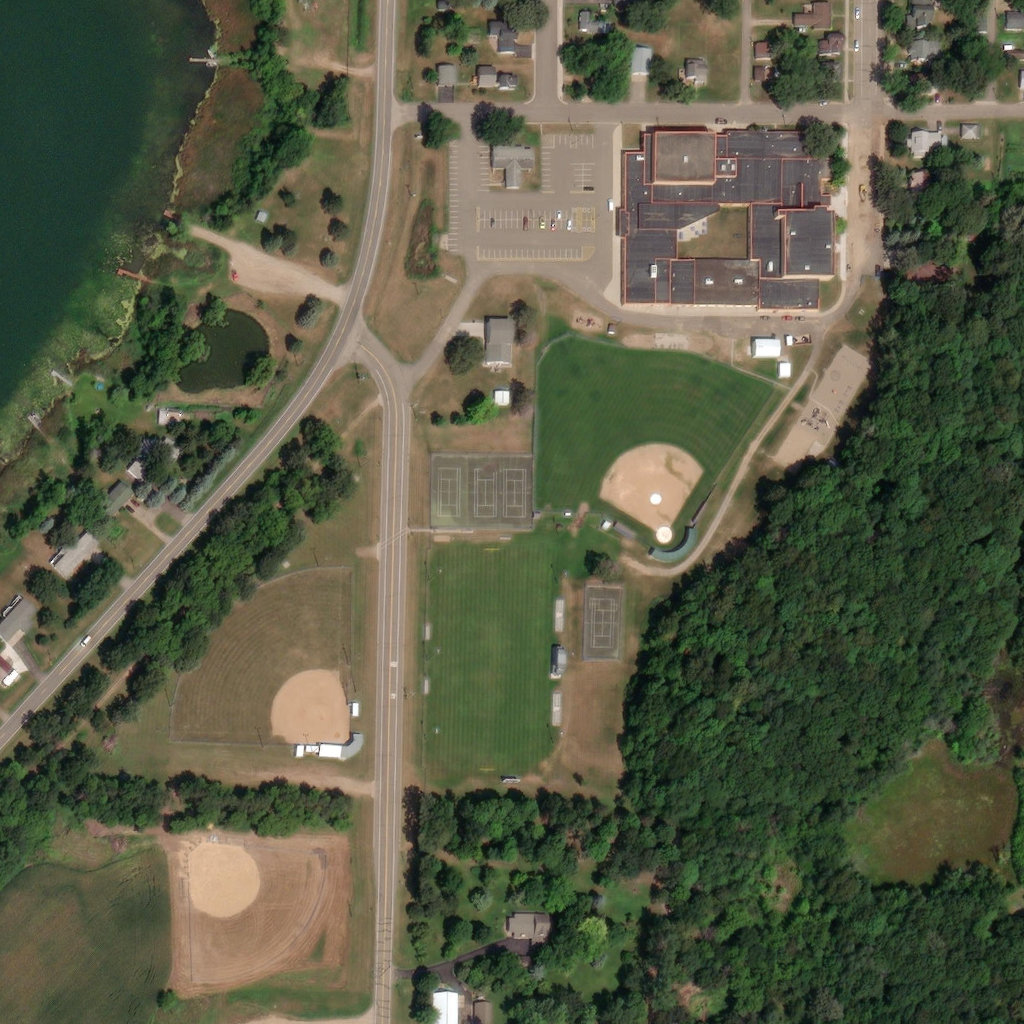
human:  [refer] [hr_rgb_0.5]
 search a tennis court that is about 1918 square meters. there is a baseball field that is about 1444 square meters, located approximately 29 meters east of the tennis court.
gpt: <box>[[42, 44, 52, 52, 0]]</box>

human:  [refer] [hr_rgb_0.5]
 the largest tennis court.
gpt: <box>[[42, 44, 52, 52, 0]]</box>

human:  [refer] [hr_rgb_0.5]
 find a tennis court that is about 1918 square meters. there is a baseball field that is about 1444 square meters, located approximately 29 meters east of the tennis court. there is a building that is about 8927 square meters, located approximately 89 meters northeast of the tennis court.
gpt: <box>[[42, 44, 52, 52, 0]]</box>

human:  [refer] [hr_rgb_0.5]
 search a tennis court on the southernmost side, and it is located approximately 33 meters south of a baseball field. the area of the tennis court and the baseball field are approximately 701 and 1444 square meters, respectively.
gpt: <box>[[57, 57, 61, 64, 0]]</box>